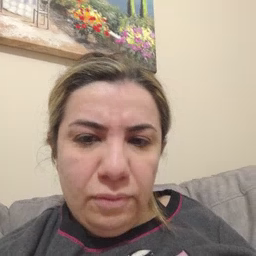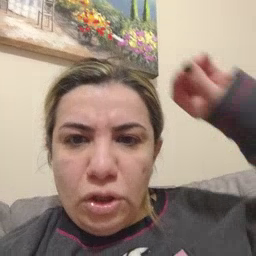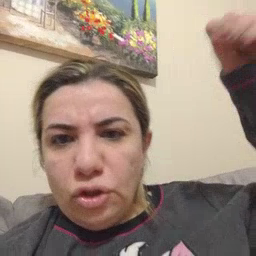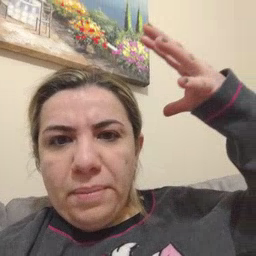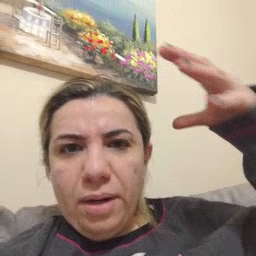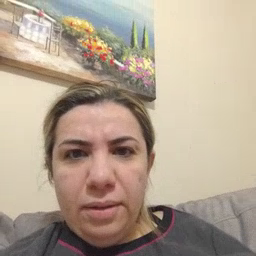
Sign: sun